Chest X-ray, PA view. Patient: 34 years old, sex M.
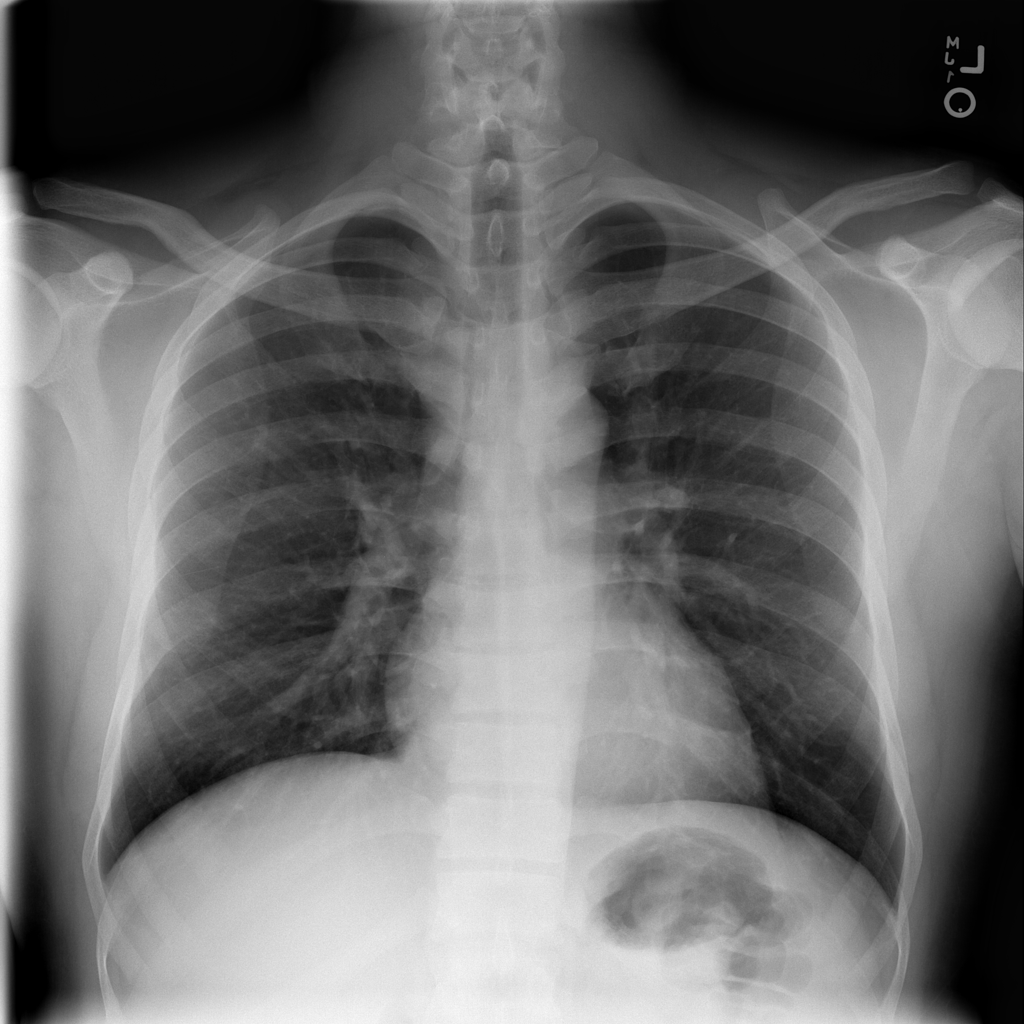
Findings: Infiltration